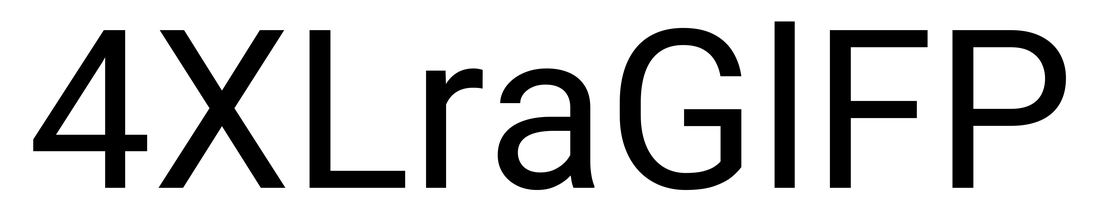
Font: Roboto_Regular